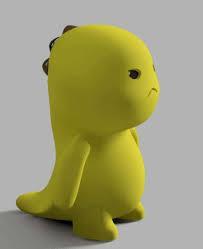
Label: nailong